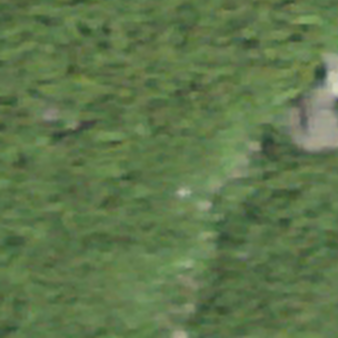
Label: other